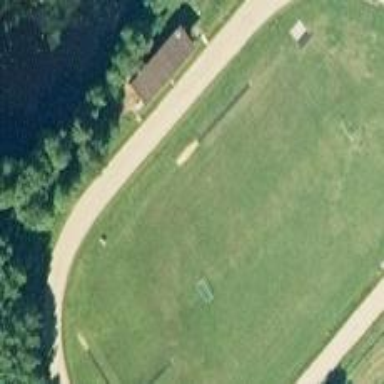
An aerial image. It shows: Athletics pitch used for leisure sports activities.